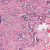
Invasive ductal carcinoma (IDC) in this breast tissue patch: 0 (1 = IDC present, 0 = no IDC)